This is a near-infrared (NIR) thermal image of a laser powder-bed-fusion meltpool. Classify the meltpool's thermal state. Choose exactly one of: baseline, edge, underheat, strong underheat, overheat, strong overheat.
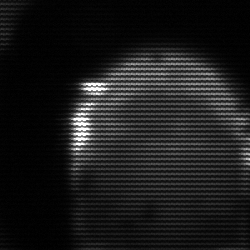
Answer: edge